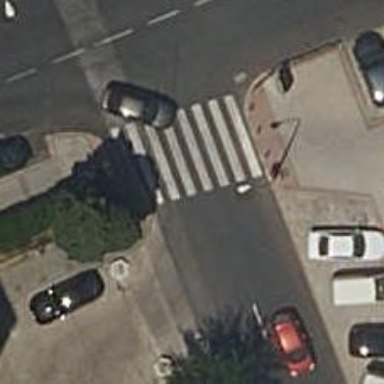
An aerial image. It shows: Road crossing with traffic signals.